Question: I would like to add a padding between field1 and field2, it works in the storyboard, but I need to set it programmatically, so I tried this, but the 2 fields are next to each other, there is not this spacing of 30 between the two :
the container is green, the field1 is orange, the field2 is blue :

'''
var fviews = ["field1":field1, "field2":field2, "field3":field3, "field4":field4 ]
let metrics : [NSObject: AnyObject] = ["spacingV" : 30]
//FIELD 2
fviews = [ "field1":field1, "field2":field2 ]
str = "V:|[field1]-(==spacingV)-[field2]" //----> HERE, I also tried -spacingV-
var verticalFields = NSLayoutConstraint.constraintsWithVisualFormat(str, options: nil, metrics: metrics, views: fviews)
self.view.addConstraints(verticalFields)
//equal height with multiplier 0.2 :
equalHeightMult = NSLayoutConstraint(item: field2,
attribute: NSLayoutAttribute.Height,
relatedBy: NSLayoutRelation.Equal,
toItem: container,
attribute: NSLayoutAttribute.Height,
multiplier: 0.2,
constant: 0)
self.view.addConstraint(equalHeightMult)
//align X center
centerXConstraint =
NSLayoutConstraint(item: field2,
attribute: NSLayoutAttribute.CenterX,
relatedBy: NSLayoutRelation.Equal,
toItem: container,
attribute: NSLayoutAttribute.CenterX,
multiplier: 1.0,
constant: 0)
self.view.addConstraint(centerXConstraint)
//HORIZONTAL: equal width with multiplier 0.7 :
equalWidthMult = NSLayoutConstraint(item: field2,
attribute: NSLayoutAttribute.Width,
relatedBy: NSLayoutRelation.Equal,
toItem: container,
attribute: NSLayoutAttribute.Width,
multiplier: 0.7,
constant: 0)
self.view.addConstraint(equalWidthMult)
'''
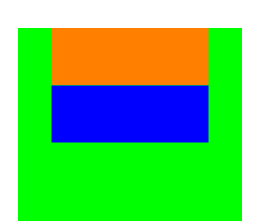
Answer: You should change
'''
str = "V:|[field1]-(==spacingV)-[field2]"
'''
to
'''
str = "V:|[field1]-(spacingV)-[field2]"
'''